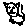
Label: cat